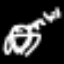
Label: fork